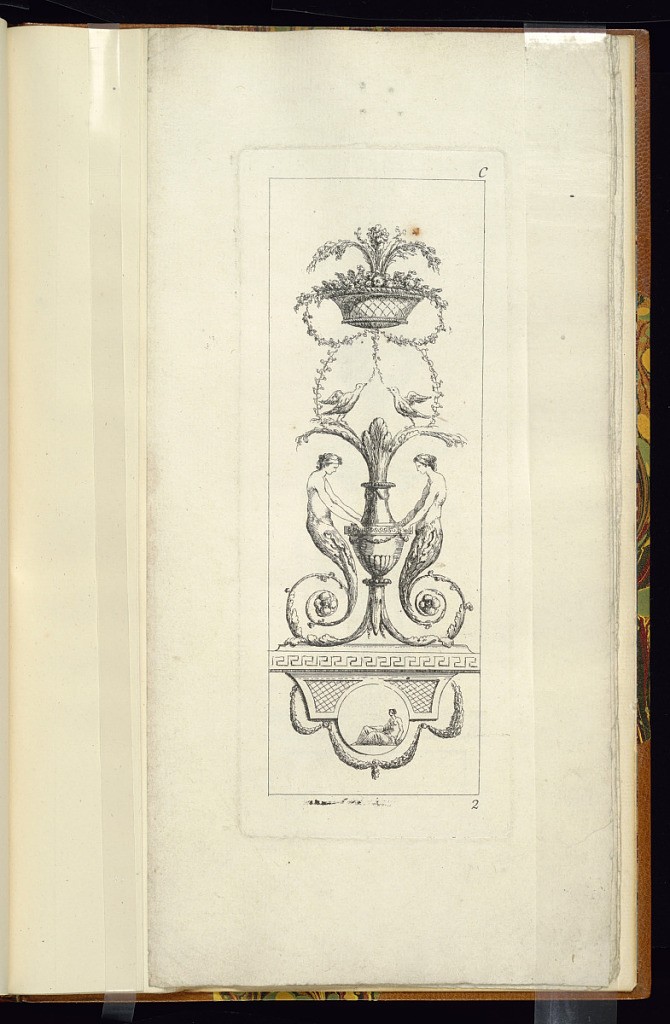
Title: Arabesque Design
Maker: Juste-François Boucher, French, 1736 – 1782
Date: ca. 1775
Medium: Etching on cream laid paper
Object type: Print
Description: Arabesque design with anguipeds, scrolls, garland, meander, doves, and a baasket of flowers.